Question: My website works in android and IOS browsers, but its not opening up in Nokia Lumia IE Browser.It throws the following,

When I searched for an app using its suggestion nothing showed up. I tried with other similar websites and they worked fine. Don't know whats causing this problem. Its a nodejs website built with bootstrap 3.1.1 framework. Does anyone have any idea what's causing this.
Thanks In Advance....
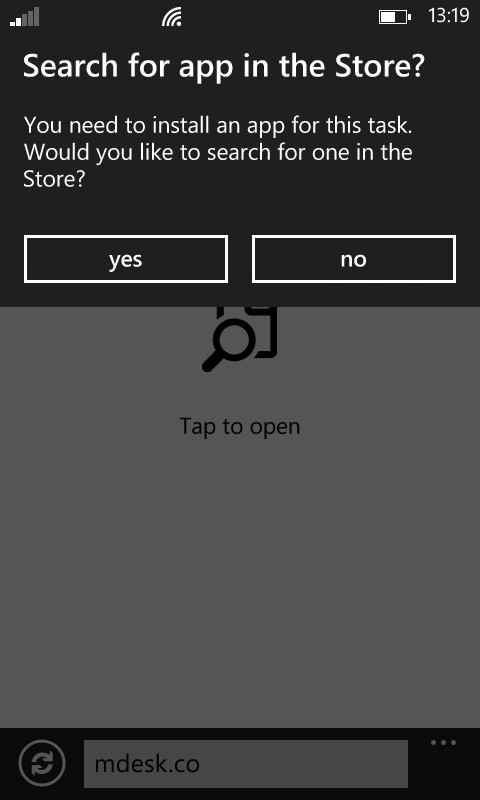
Answer: Finally found it. Its due to the content type in the node js configuration. It works fine after changing it.